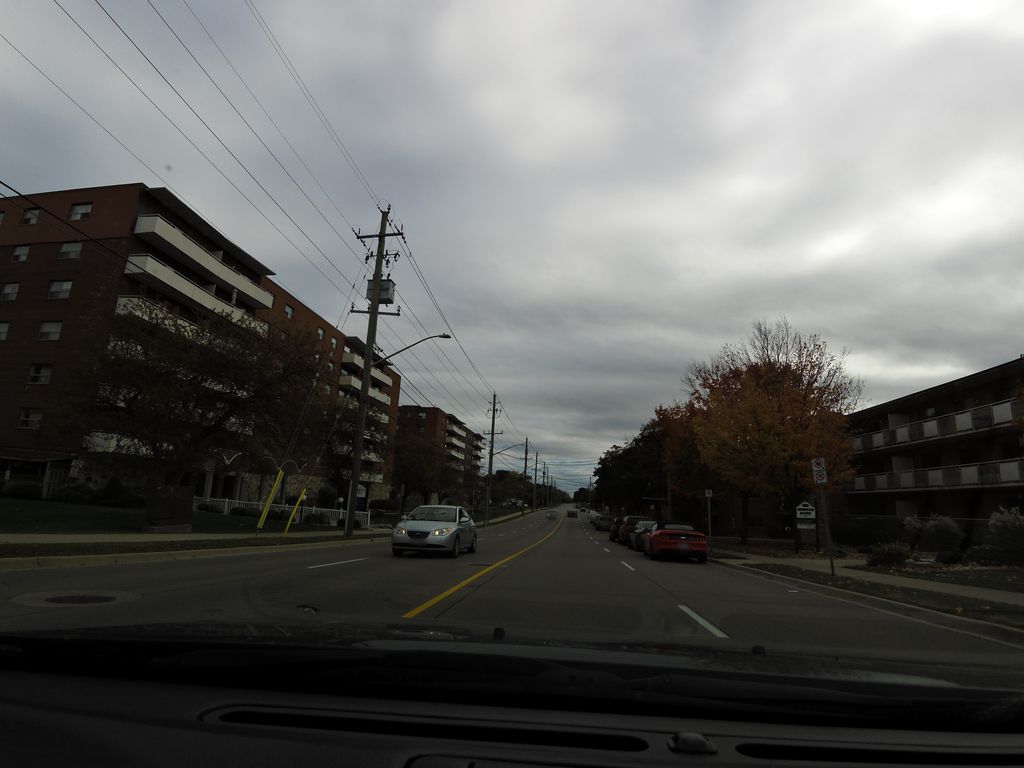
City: hamilton